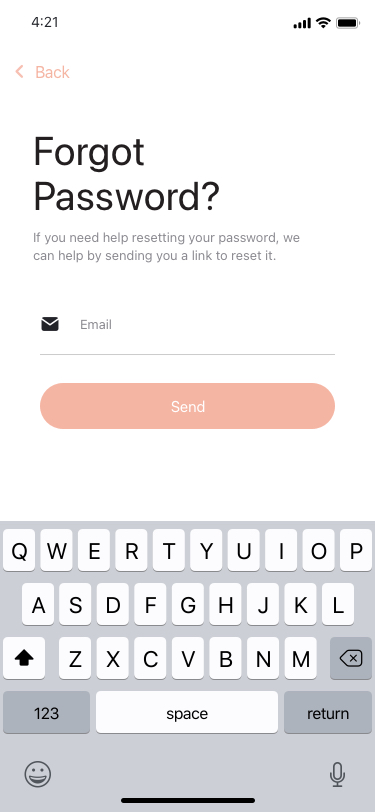
Text in this UI design:
If you need help resetting your password, we can help by sending you a link to reset it.
Forgot Password?
Email